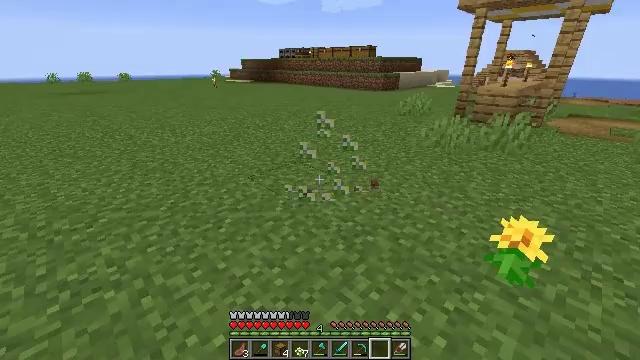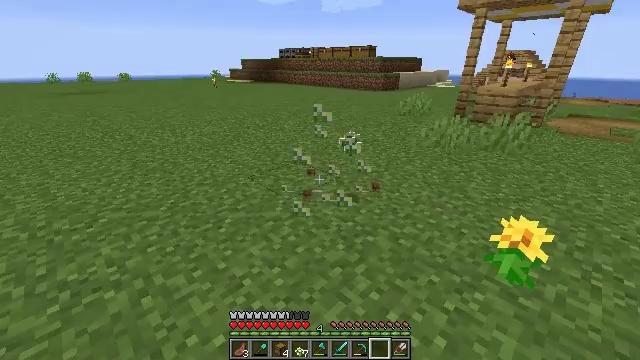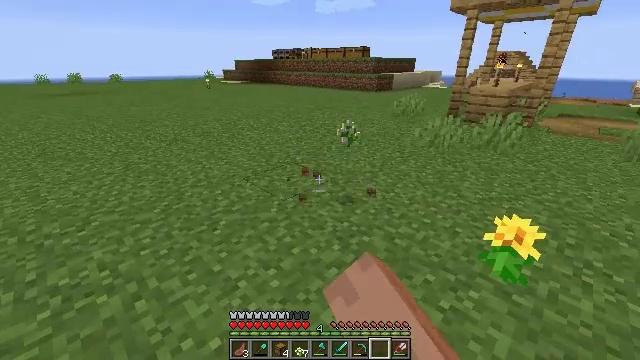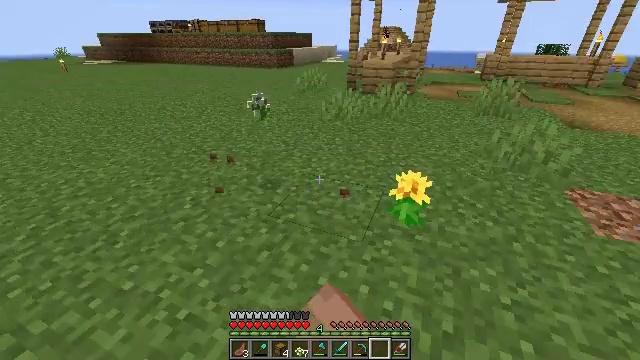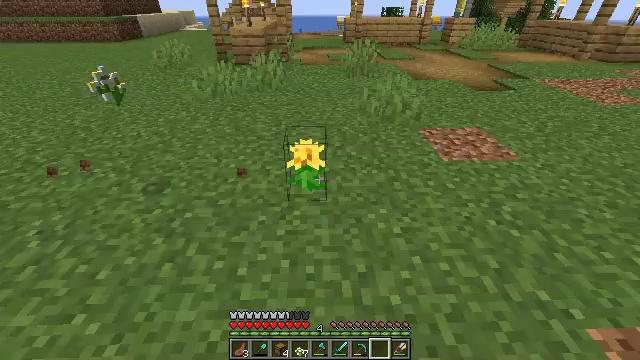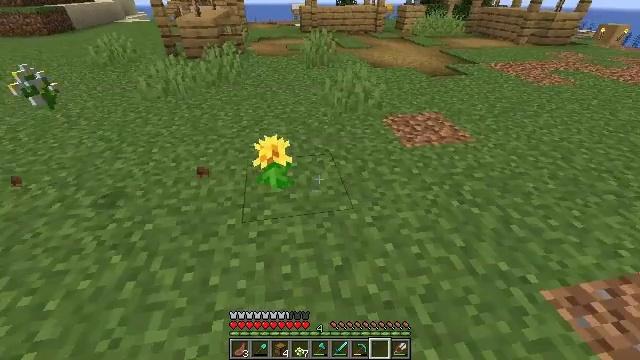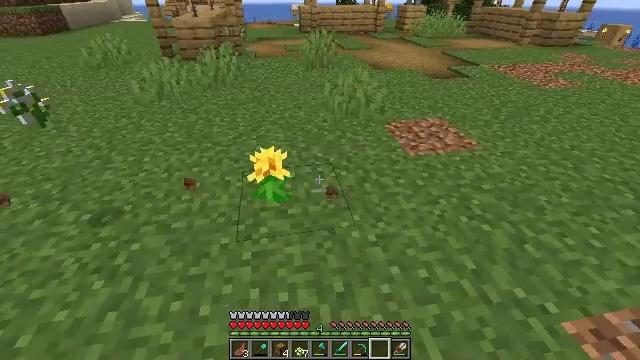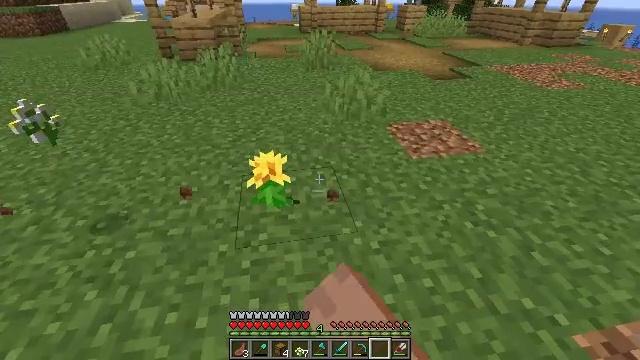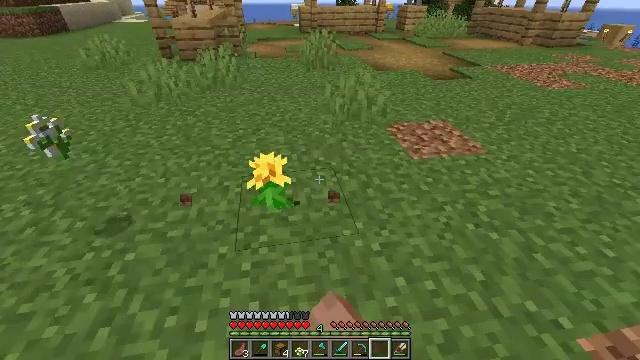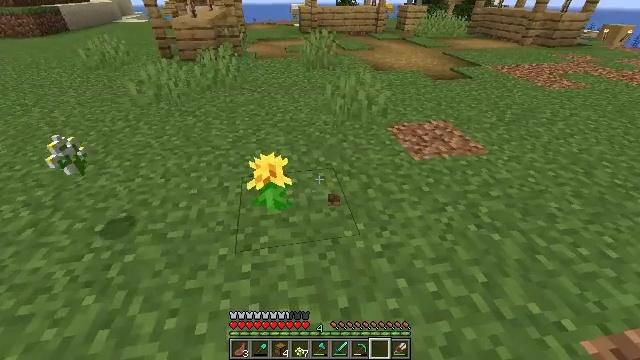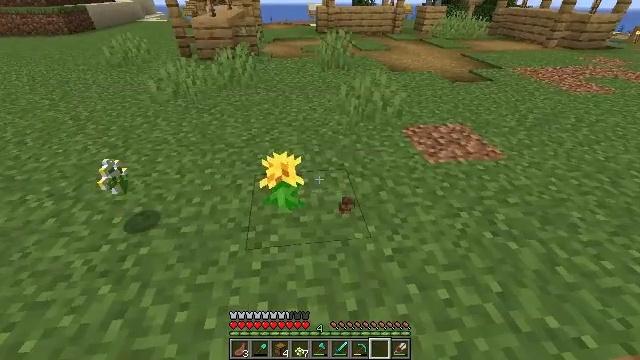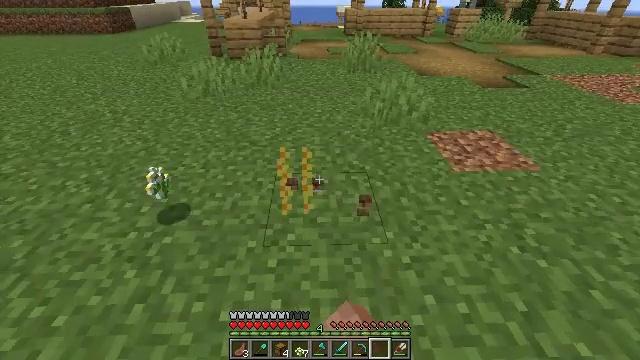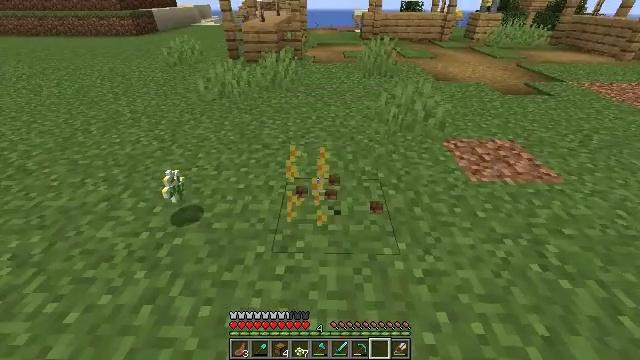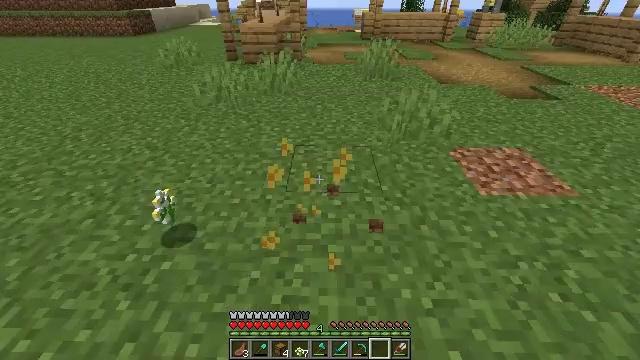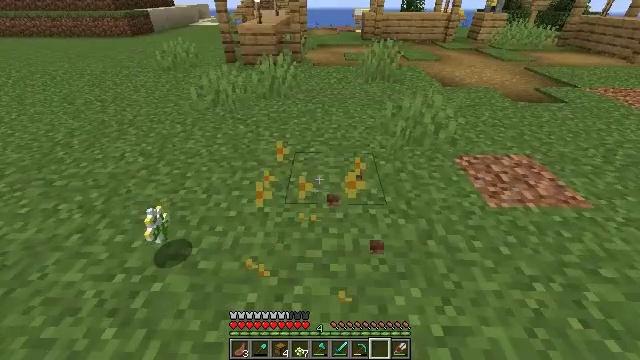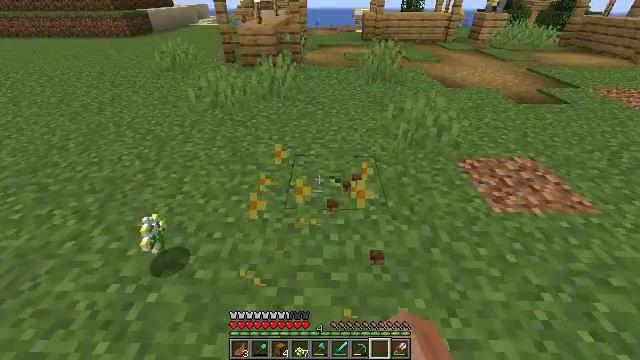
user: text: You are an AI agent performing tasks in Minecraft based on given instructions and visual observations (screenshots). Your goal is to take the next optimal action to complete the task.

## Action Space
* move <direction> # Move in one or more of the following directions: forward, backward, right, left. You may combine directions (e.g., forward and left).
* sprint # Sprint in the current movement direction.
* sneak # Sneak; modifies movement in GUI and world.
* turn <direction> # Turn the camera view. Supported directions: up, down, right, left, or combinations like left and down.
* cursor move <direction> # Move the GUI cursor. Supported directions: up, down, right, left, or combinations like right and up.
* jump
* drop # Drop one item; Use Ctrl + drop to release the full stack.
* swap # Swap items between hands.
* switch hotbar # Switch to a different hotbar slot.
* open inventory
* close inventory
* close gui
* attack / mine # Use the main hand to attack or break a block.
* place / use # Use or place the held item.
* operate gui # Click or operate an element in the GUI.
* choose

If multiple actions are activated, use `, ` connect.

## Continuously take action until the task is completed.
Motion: motion action
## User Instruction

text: Break the dandelion to obtain it.
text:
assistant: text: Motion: attack / mine
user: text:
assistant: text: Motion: turn right, attack / mine
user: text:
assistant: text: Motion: turn right and down, attack / mine
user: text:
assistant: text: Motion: move forward, turn right and down
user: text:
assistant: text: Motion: move forward, turn right and down
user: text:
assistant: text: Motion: attack / mine
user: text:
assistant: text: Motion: attack / mine
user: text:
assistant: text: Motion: attack / mine
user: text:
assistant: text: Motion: no_op
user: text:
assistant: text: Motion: turn left, attack / mine
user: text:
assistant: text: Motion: turn left, attack / mine
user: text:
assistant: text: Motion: move forward, turn left, attack / mine
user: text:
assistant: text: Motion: move forward
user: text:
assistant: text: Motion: move forward, attack / mine
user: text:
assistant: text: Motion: move forward, attack / mine
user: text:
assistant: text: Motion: attack / mine